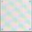
Piece: xx